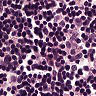
Metastatic tissue present: no